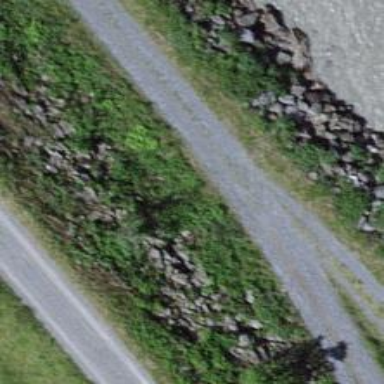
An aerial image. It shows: Compacted track with grade2 surface.